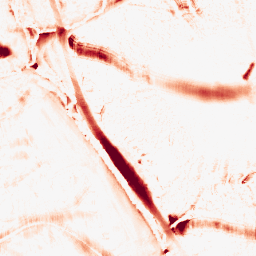
Category: morphological
Decomposition family: morphological_ellipse
Decomposition parameters: operation: opening
width: 30
height: 20
Upsampling method: sinc_hamming
Upsampling parameters: scale: 4
kernel_size: 8
Upsampling scale: 4